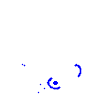
Particle: kaon